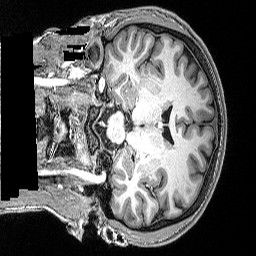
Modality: T1w
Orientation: coronal